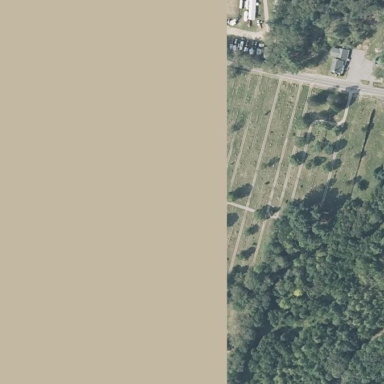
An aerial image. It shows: Cemetery.